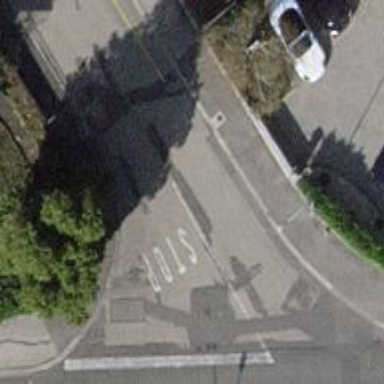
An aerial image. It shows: Unmarked crossing on footway.